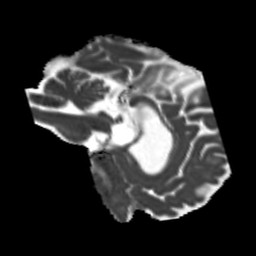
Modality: MD
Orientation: sagittal
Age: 40
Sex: male
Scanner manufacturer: siemens
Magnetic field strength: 3 T
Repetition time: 5.25 s
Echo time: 0.08 s